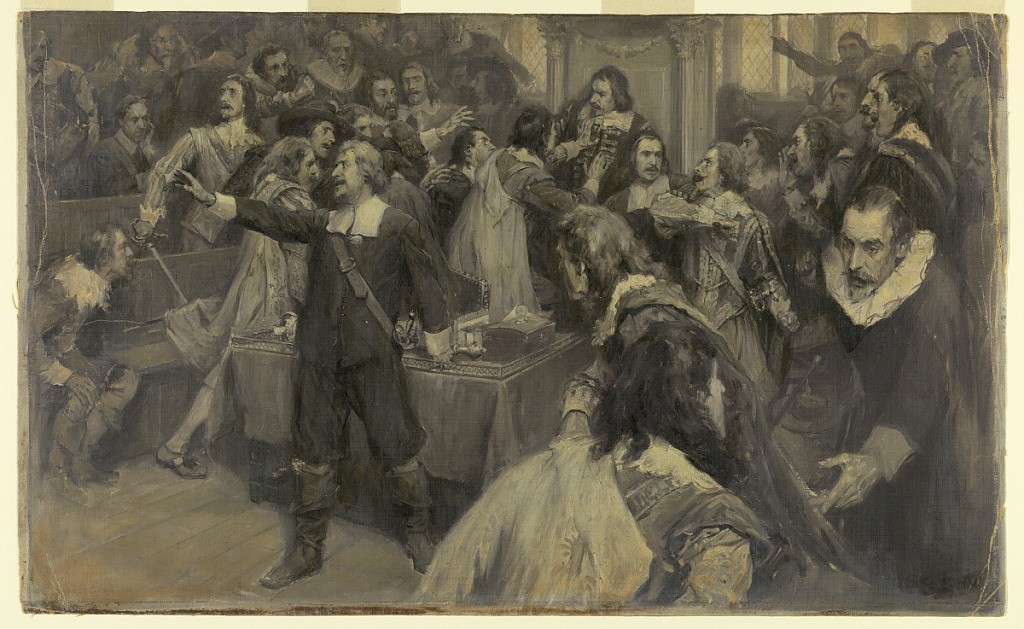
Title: Scene in the House of Parliament, March 2, 1629
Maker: Frederick Coffay Yohn, American, 1875–1933
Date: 1899
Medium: Brush and grey and white oil on canvas
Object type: Drawing
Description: Numerous figures are shown in various states of agitation in the House of Lords.